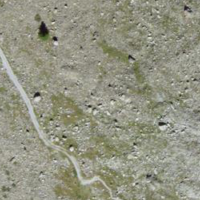
EUNIS habitat code: 31
Species observed at this site:
Prunella collaris
Phoenicurus ochruros
Capra ibex